Aerial crown-view tile of a tropical tree (Barro Colorado Island, Panama), acquired 20241112:
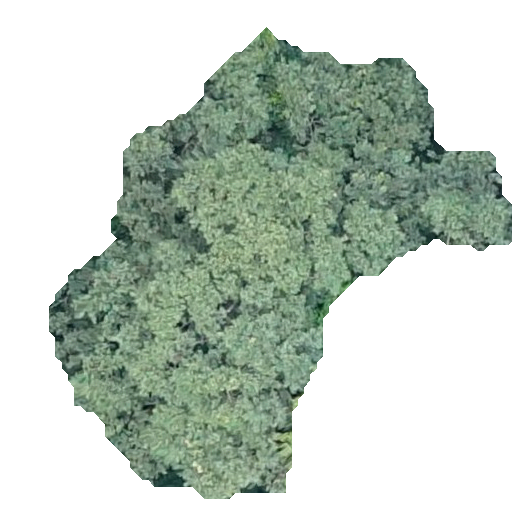
Species: Guazuma ulmifolia
GBIF accepted scientific name: Guazuma ulmifolia
Crown area: 181.824 m²